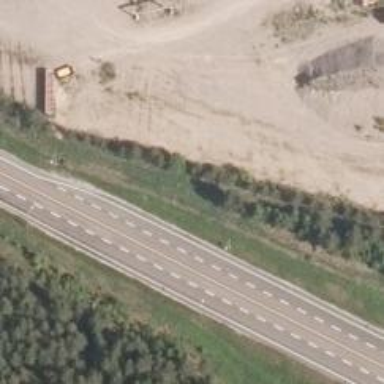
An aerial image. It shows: Motorway junction.